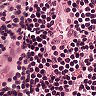
Metastatic tissue present: no